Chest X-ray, PA view. Patient: 72 years old, sex M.
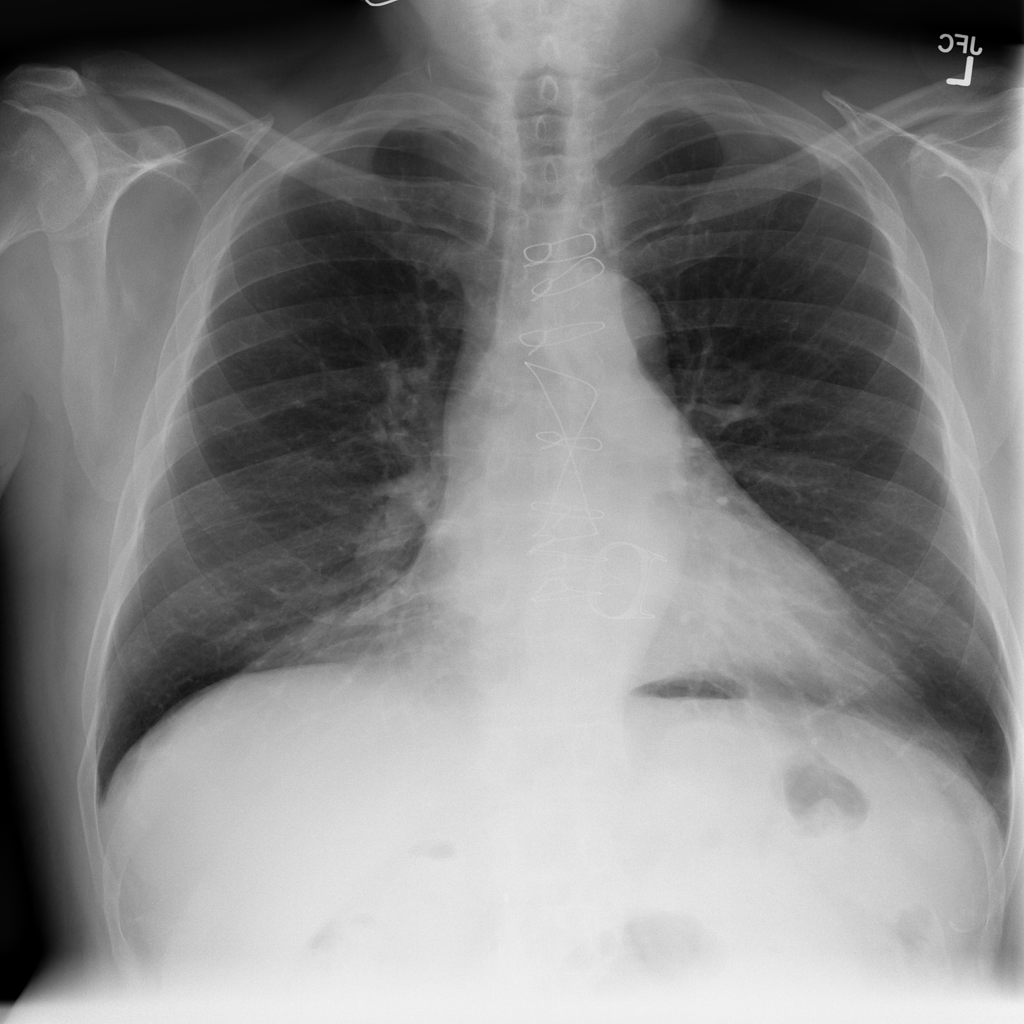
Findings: No Finding